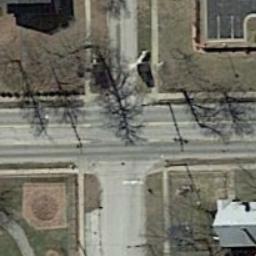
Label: intersection